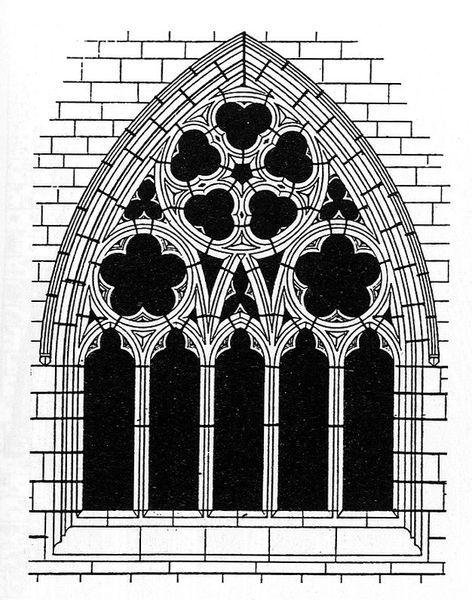
Titel: Abtei, Easby/Yorkshire
Schlagwörter: blume, fenster, glas, schwarz, säulen, weiss, zeichnung, rosen, ornament, wand, architektur, steine, fünf, kirche, gotik, rund, bogen, mauer, grafik, spitz, strahlen, entwurf, schema, dienste, gotisch, rosette, spitzbogen, spitzbögen, plan, streben, sakral, masswerk, aufriss, zeichung, gemauert, zeigel, kirchenfenster, dreipass, spätgotik, strahlenförmig